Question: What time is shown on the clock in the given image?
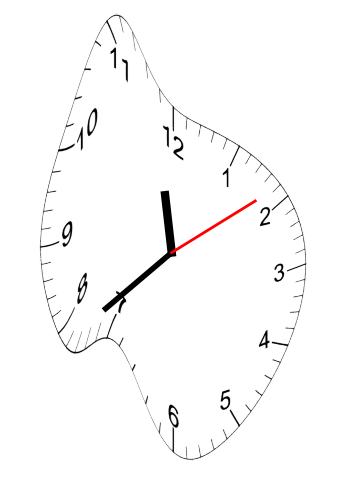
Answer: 11:38:09